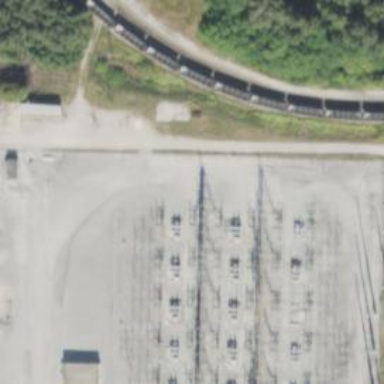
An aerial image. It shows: Switch for power supply.